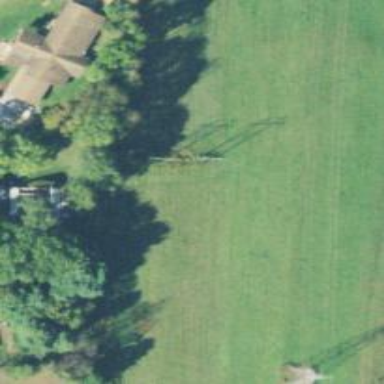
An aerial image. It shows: H-frame designed tower for power lines.